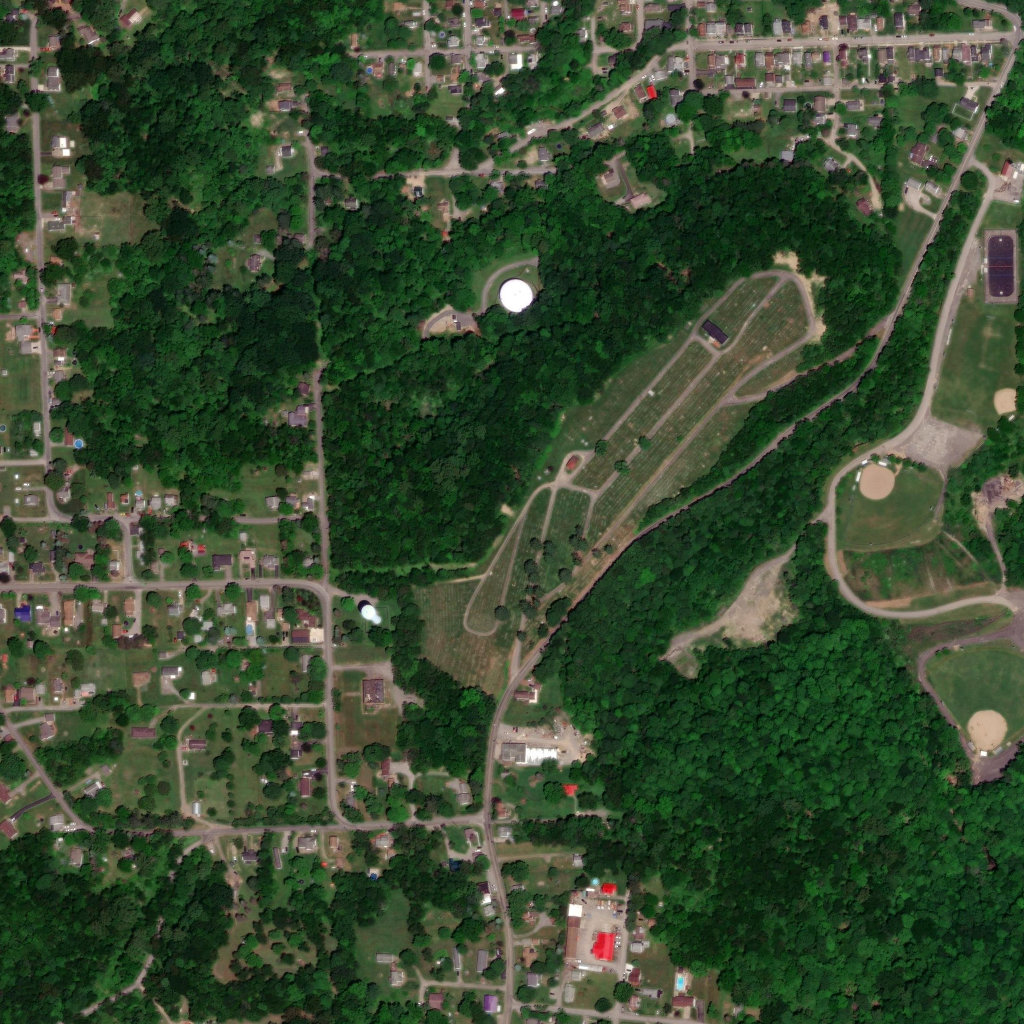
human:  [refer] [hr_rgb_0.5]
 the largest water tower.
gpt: <box>[[48, 27, 52, 31, 0]]</box>